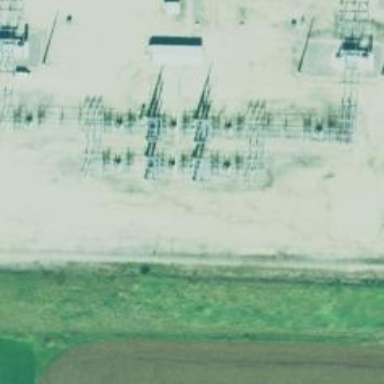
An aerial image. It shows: Switch used for power control.